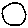
Label: moon